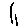
Label: line